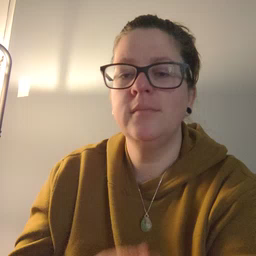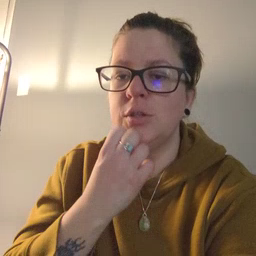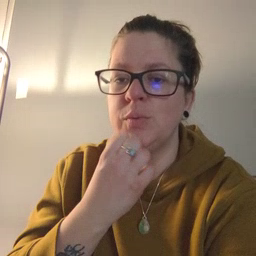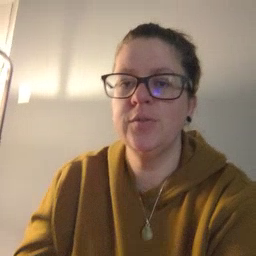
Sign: underwear